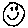
Label: smiley face